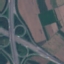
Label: Highway